Aerial crown-view tile of a tropical tree (Barro Colorado Island, Panama), acquired 20250715:
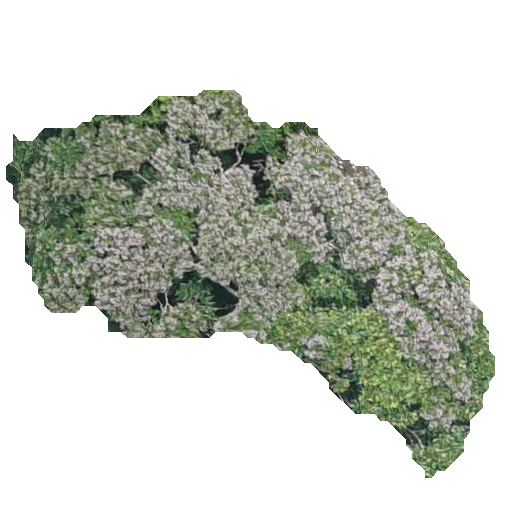
Species: Dipteryx oleifera
GBIF accepted scientific name: Dipteryx oleifera
Crown area: 148.417 m²